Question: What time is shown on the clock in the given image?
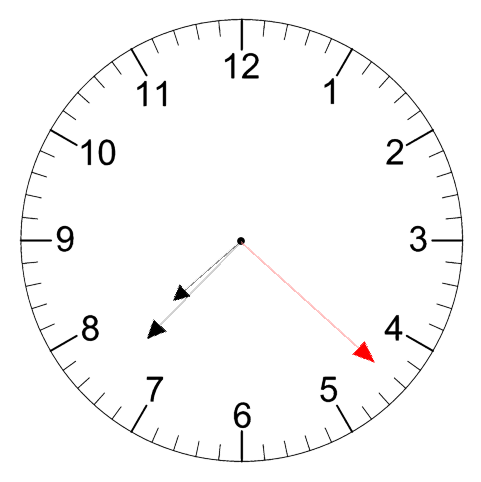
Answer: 07:37:22